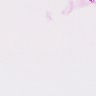
Metastatic tissue present: no